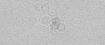
Label: camera_spot